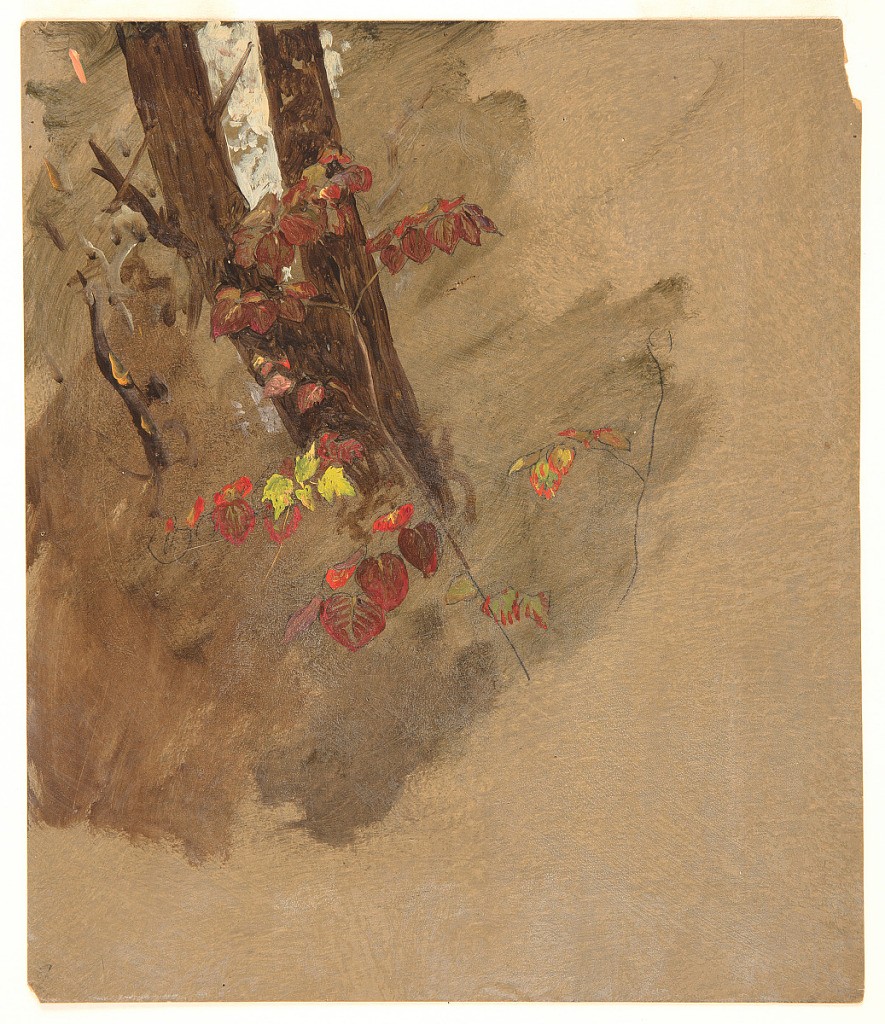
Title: Tree and Leaves
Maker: Frederic Edwin Church, American, 1826–1900
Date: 1860–70
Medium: Brush and oil, graphite on tan paperboard
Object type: Drawing
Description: Botanical sketch showing a view of a tree trunk and a branch or sapling with deep red leaves, likely in autumn. Prominently situated at center, the sapling grows upward to the left with a crown of almost burgundy leaves. Another sapling or branch is incompletely rendered at right. Just behind these, the trunk of a tree that is split into two large boughs while other foliage is loosely rendered around it.